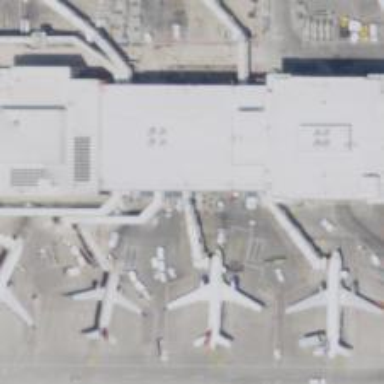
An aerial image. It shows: Airport gate.